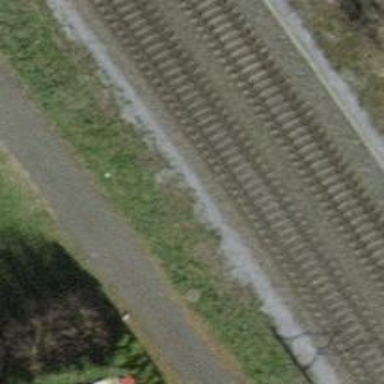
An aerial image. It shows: Single-track railway with electrified contact lines.